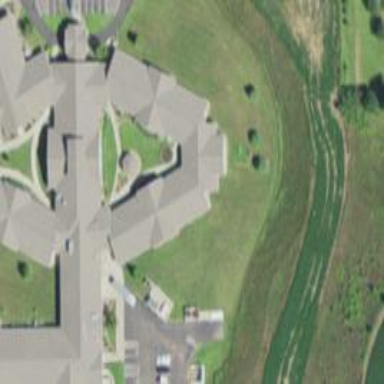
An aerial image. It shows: Nursing home building.